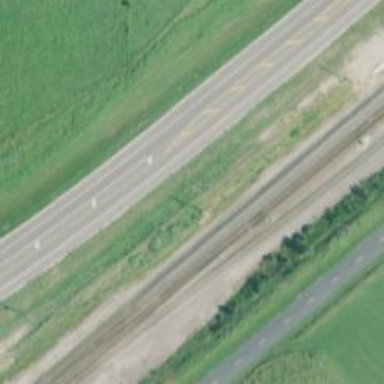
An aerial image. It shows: Railroad crossover.